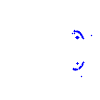
Particle: proton